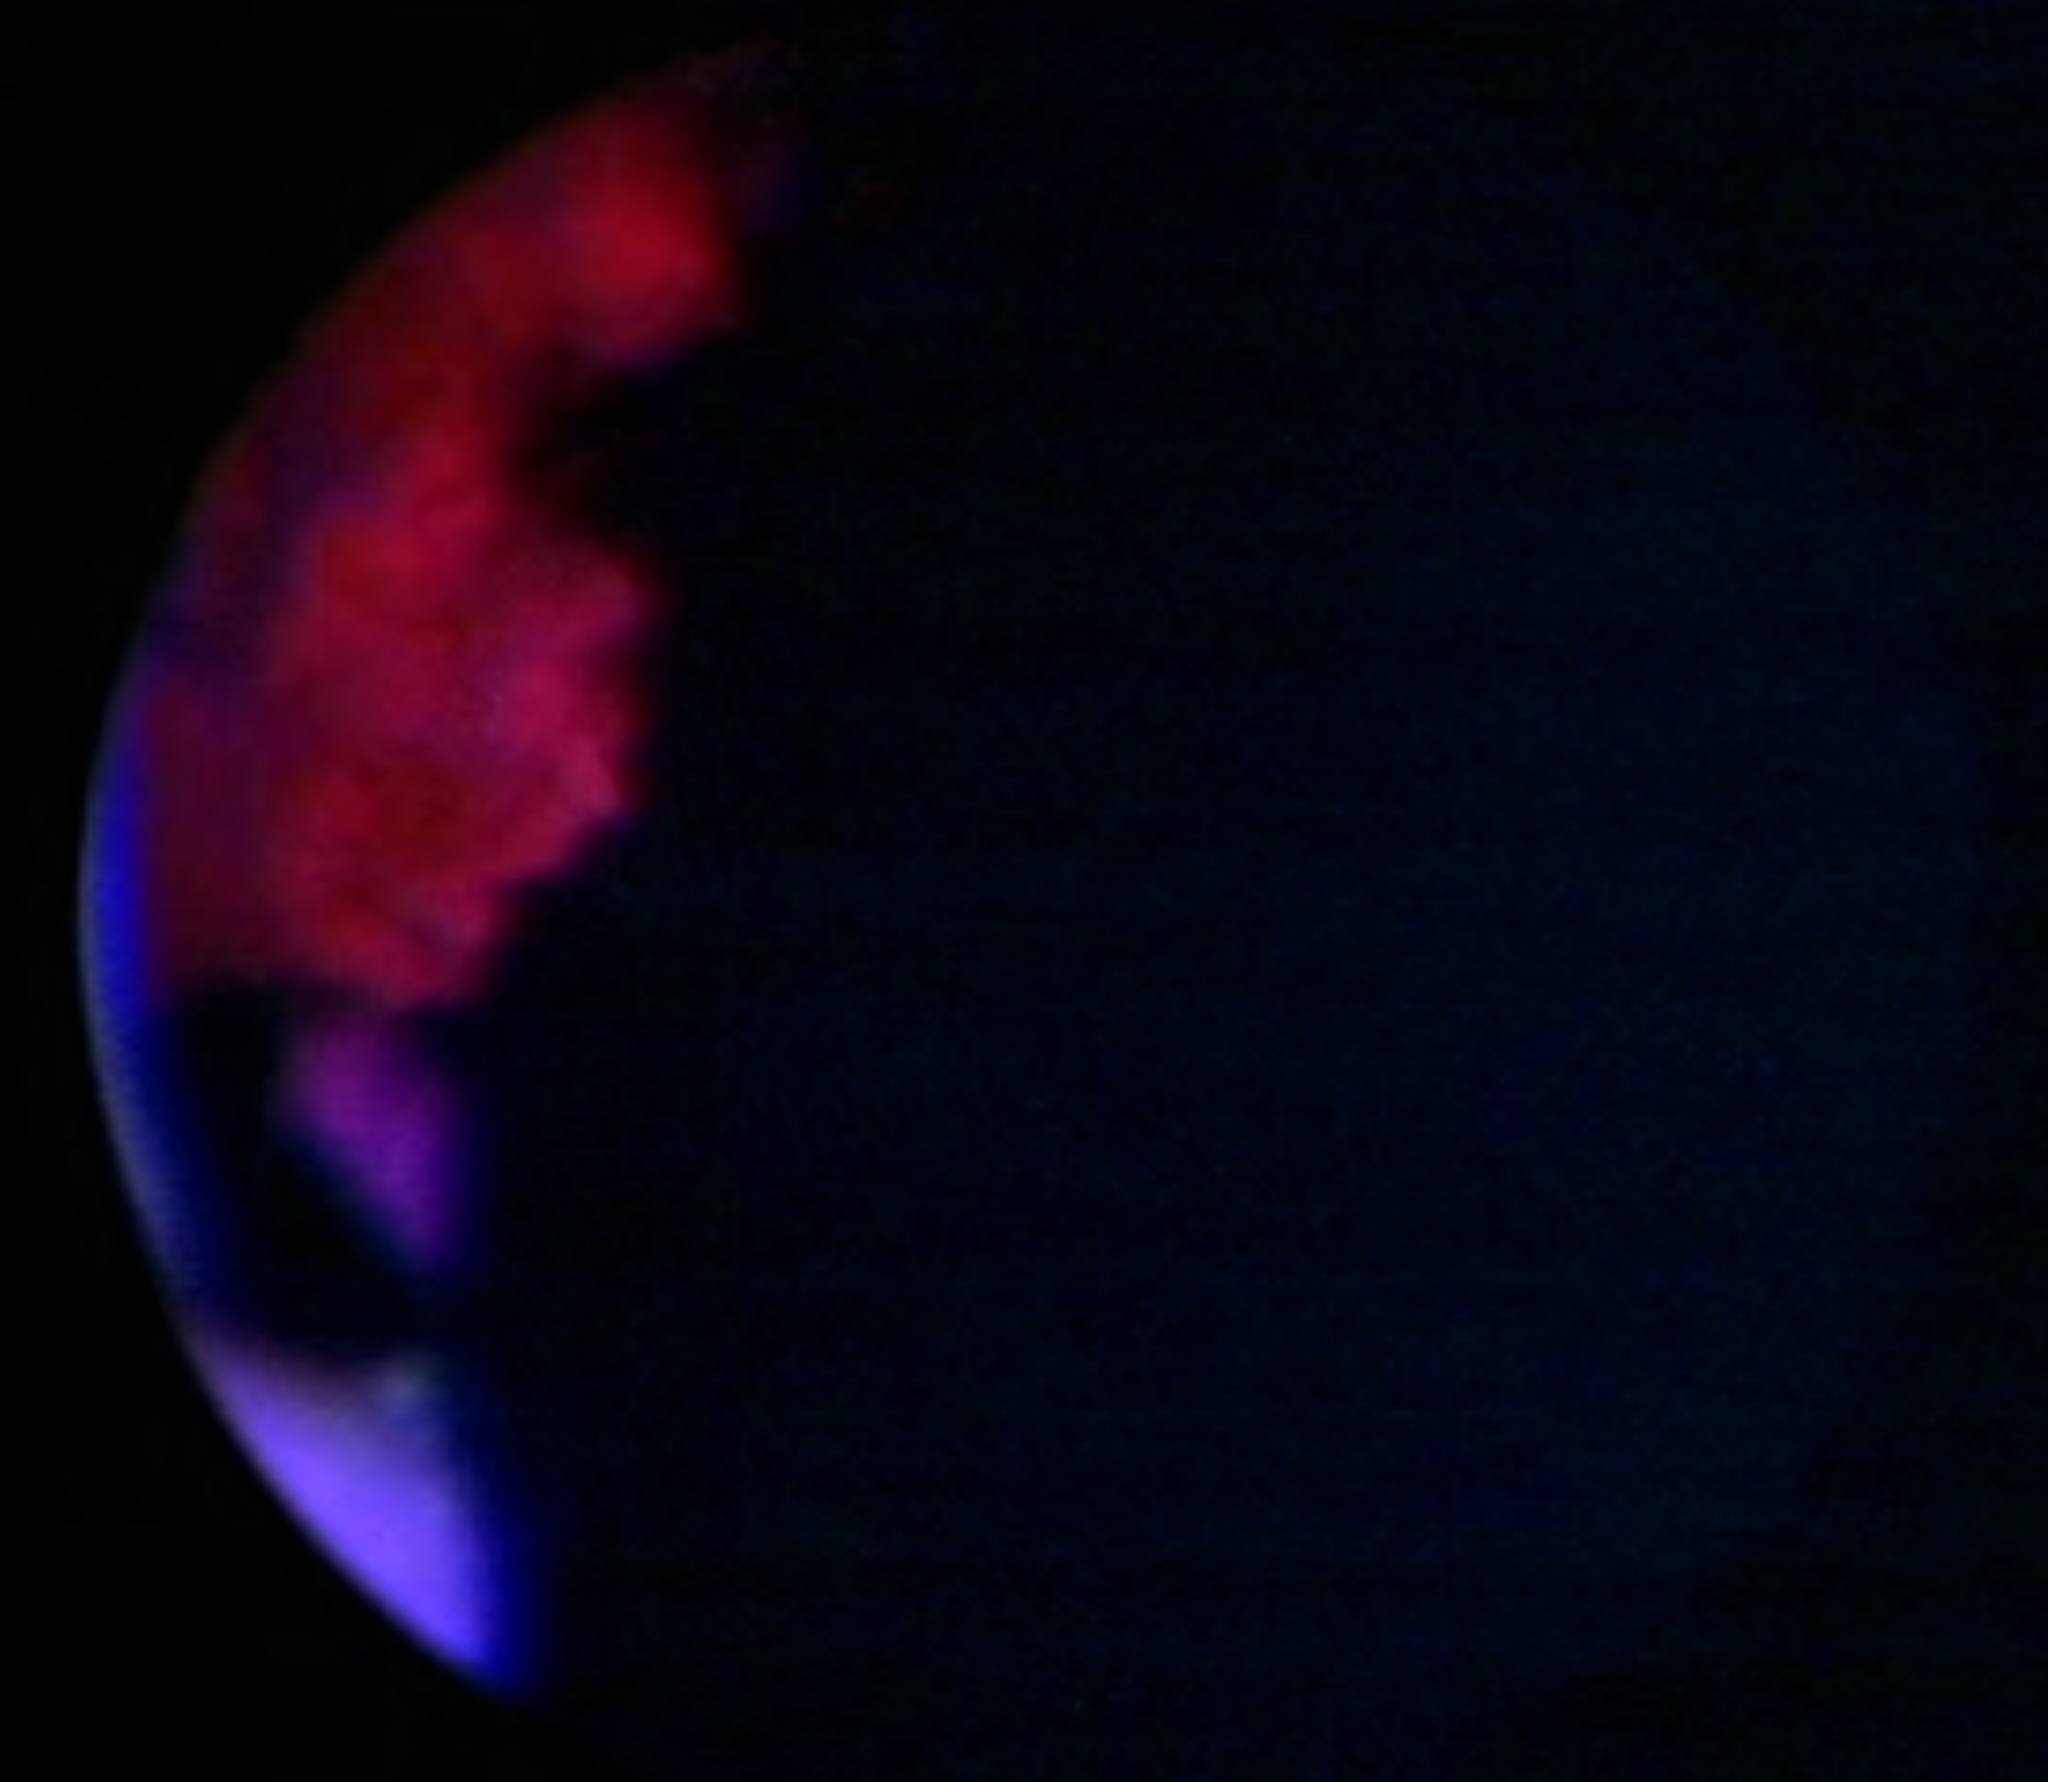
Modality: BLC
Class: Malignant
Subclass: HighGradePapillary
Lesion: L3
Stage: T1
Morphology: Papillary
Bladder cancer association: Yes